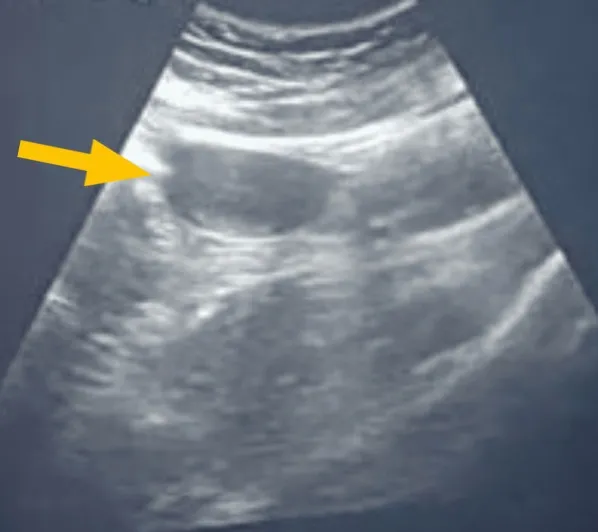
Sonography report of the patient depicting uterus with two horns.
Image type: radiology (ultrasound)